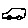
Label: car